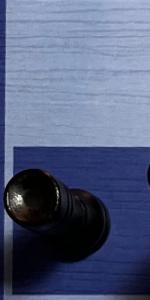
Label: Rook_Black